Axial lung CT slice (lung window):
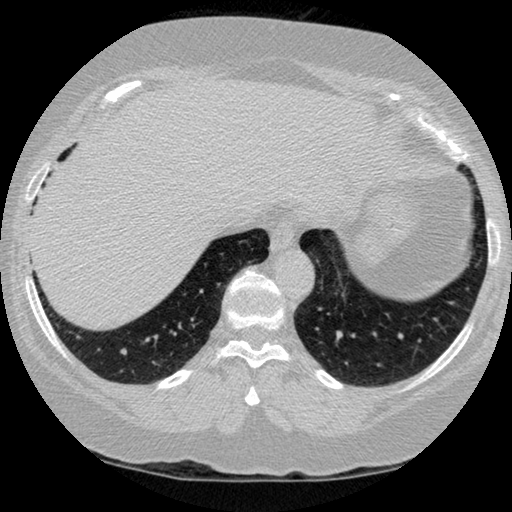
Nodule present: no